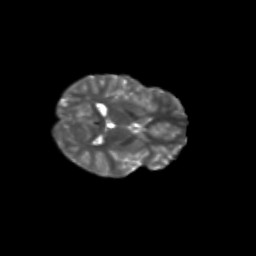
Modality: T2w
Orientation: axial
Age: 12
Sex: male
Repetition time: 9.512 s
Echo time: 0.089 s